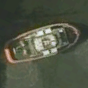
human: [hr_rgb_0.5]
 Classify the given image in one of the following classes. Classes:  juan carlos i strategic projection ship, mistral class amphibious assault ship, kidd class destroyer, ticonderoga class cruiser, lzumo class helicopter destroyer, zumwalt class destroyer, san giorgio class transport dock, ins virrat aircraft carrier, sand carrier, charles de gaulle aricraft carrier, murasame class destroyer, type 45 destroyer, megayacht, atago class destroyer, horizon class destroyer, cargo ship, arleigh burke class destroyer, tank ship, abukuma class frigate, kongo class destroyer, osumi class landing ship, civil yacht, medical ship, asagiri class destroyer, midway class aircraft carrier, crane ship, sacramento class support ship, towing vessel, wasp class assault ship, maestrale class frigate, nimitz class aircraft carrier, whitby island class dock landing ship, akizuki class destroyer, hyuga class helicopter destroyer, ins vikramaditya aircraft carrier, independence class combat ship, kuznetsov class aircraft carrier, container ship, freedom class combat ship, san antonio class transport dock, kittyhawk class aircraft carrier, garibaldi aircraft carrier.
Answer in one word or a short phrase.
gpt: Towing vessel